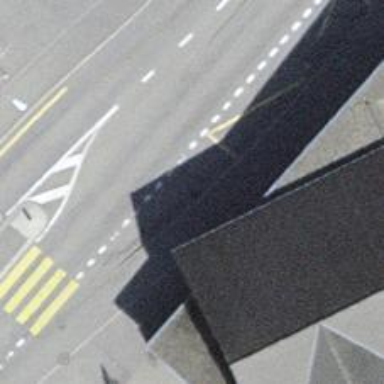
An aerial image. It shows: Bus stop with platform for public transport.